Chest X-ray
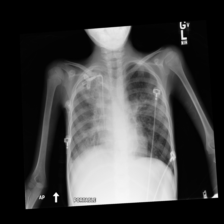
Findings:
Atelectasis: positive
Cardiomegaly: negative
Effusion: negative
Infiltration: positive
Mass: negative
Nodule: negative
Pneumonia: negative
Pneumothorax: negative
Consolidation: negative
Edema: negative
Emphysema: negative
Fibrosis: negative
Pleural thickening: negative
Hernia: negative